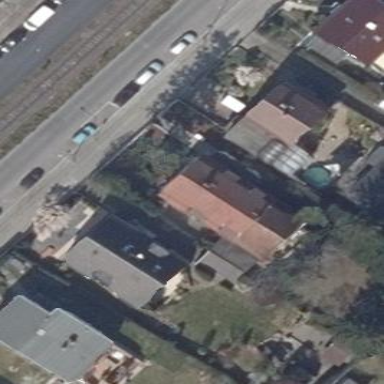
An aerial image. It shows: Detached building with gambrel roof shape.